Question: I am facing a problem to create a costcenter via BAPI. I hope someone has a solution for me.
After filling the table COSTCENTERLIST with obligatory data and commit the test of the BAPI there is no new inactive costcenter db record in my Costcenters list. I haven't got any failmessage. Here my Test data:

I have tried to find the test record via BAPI_COSTCENTER_GETDETAIL1with a MASTER_DATA_INACTIVE parameter on but without success. The error is: "there is no inactive costcenter 'TEST_Z123' in the costarea 2000".
I have also tried to activate my new Costcenter via BAPI_CTR_ACTIVATE_MULTIPLE and I got no failmessage and no active costcenter record.
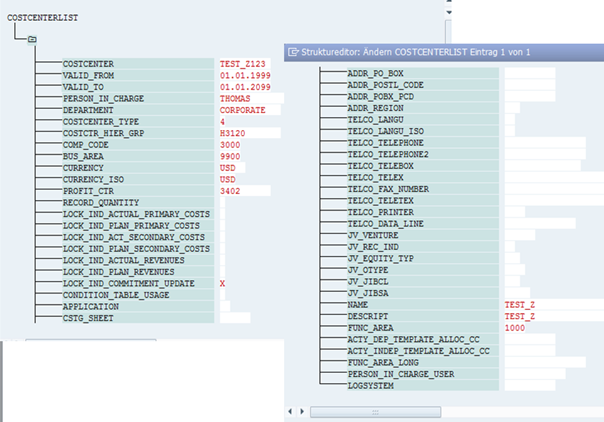
Answer: Problem solved:
Call "BAPI_TRANSACTION_COMMT" after "BAPI_COSTCENTER_CREATEMULTIPLE"